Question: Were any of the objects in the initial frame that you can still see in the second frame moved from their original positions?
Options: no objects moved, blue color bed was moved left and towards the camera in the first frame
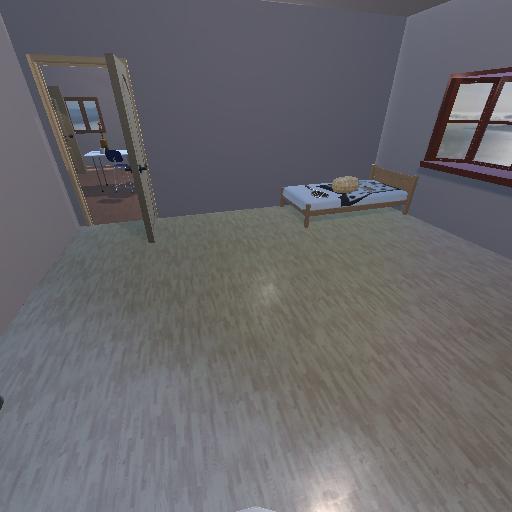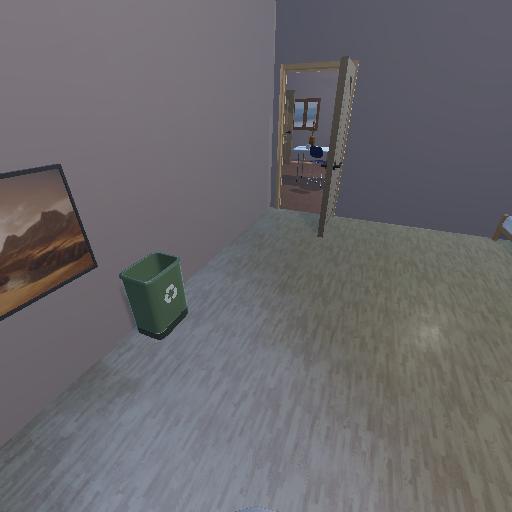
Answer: no objects moved